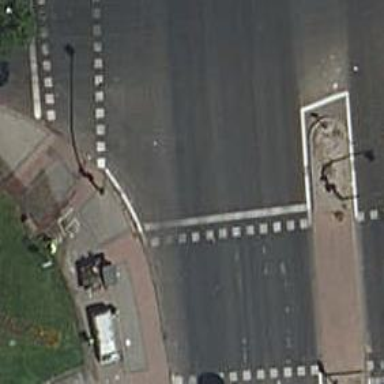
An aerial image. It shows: Road with traffic signals.